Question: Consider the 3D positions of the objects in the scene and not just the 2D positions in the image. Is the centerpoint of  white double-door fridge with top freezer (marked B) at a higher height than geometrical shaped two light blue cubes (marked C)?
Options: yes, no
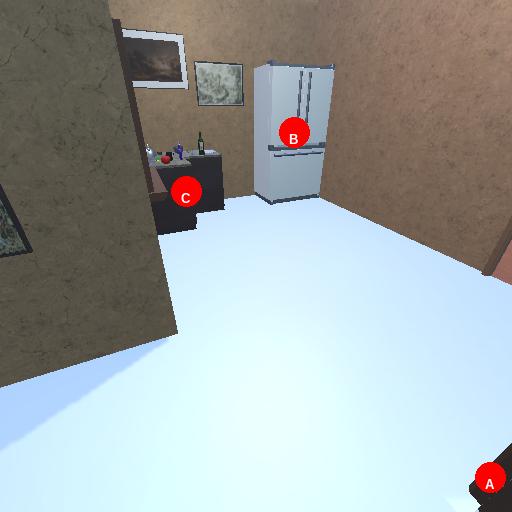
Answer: yes